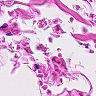
Metastatic tissue present: no